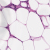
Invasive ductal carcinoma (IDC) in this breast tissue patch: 0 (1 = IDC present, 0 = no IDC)